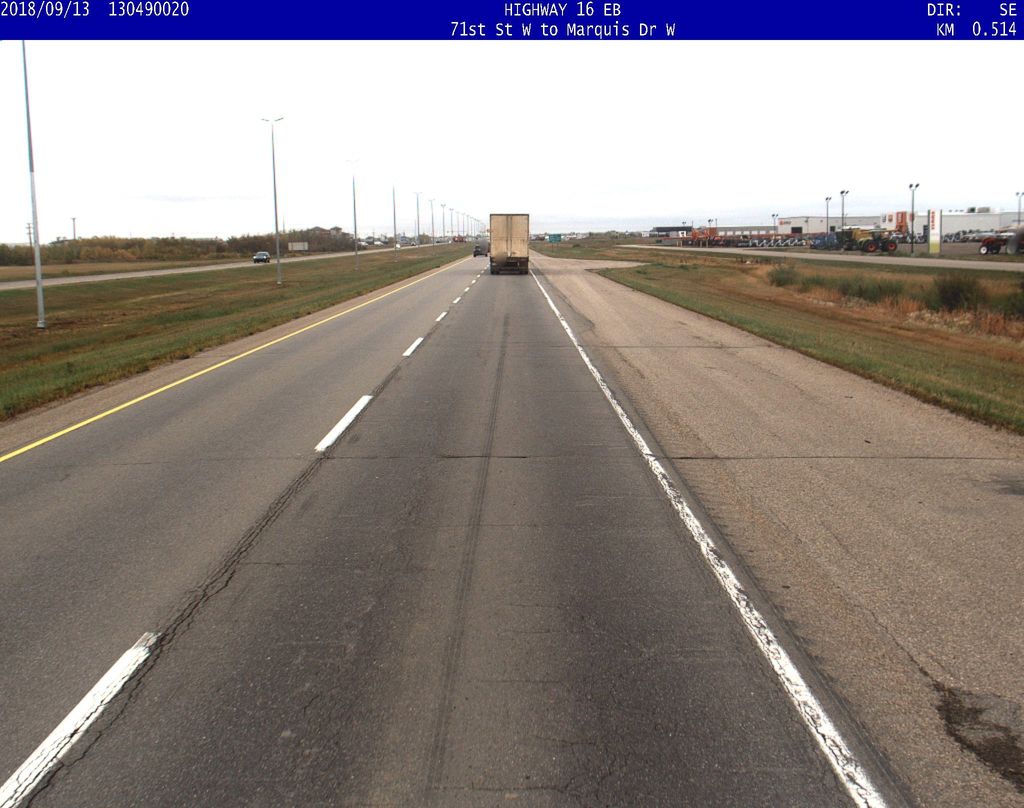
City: saskatoon